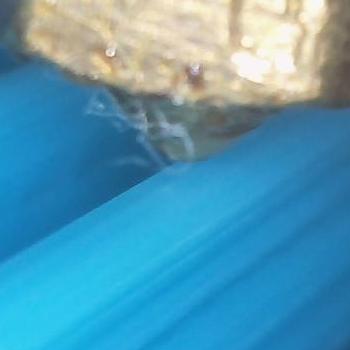
Flow rate: 35%